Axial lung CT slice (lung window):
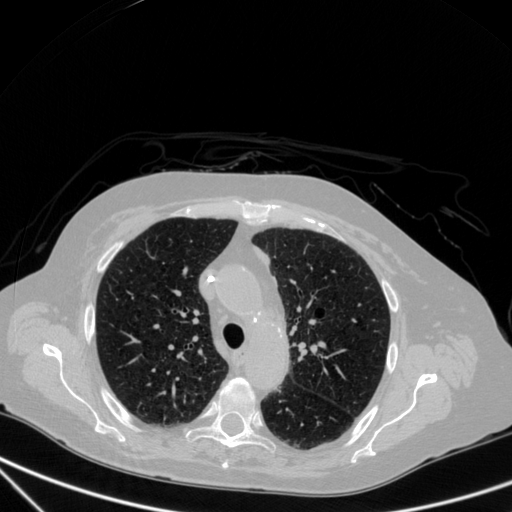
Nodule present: no